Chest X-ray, PA view. Patient: 68 years old, sex F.
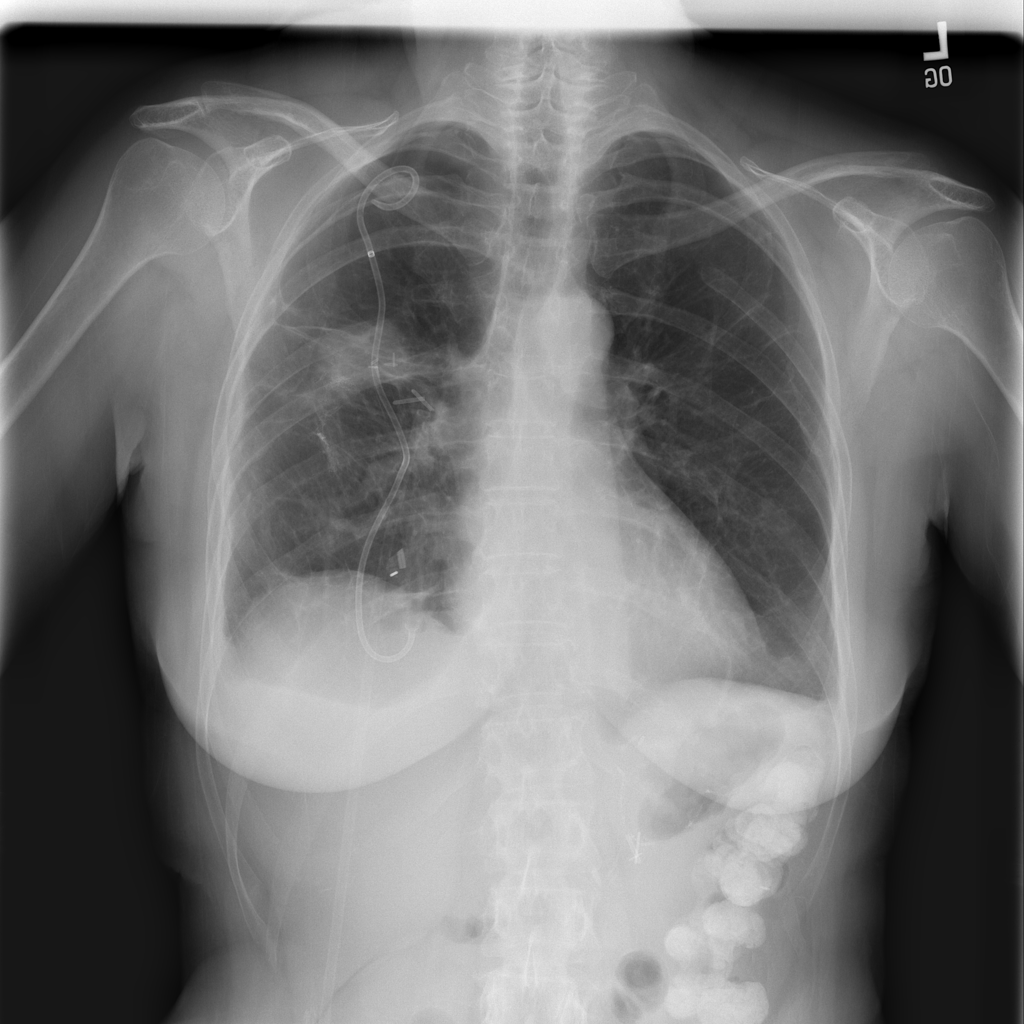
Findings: Pneumothorax